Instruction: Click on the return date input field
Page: home
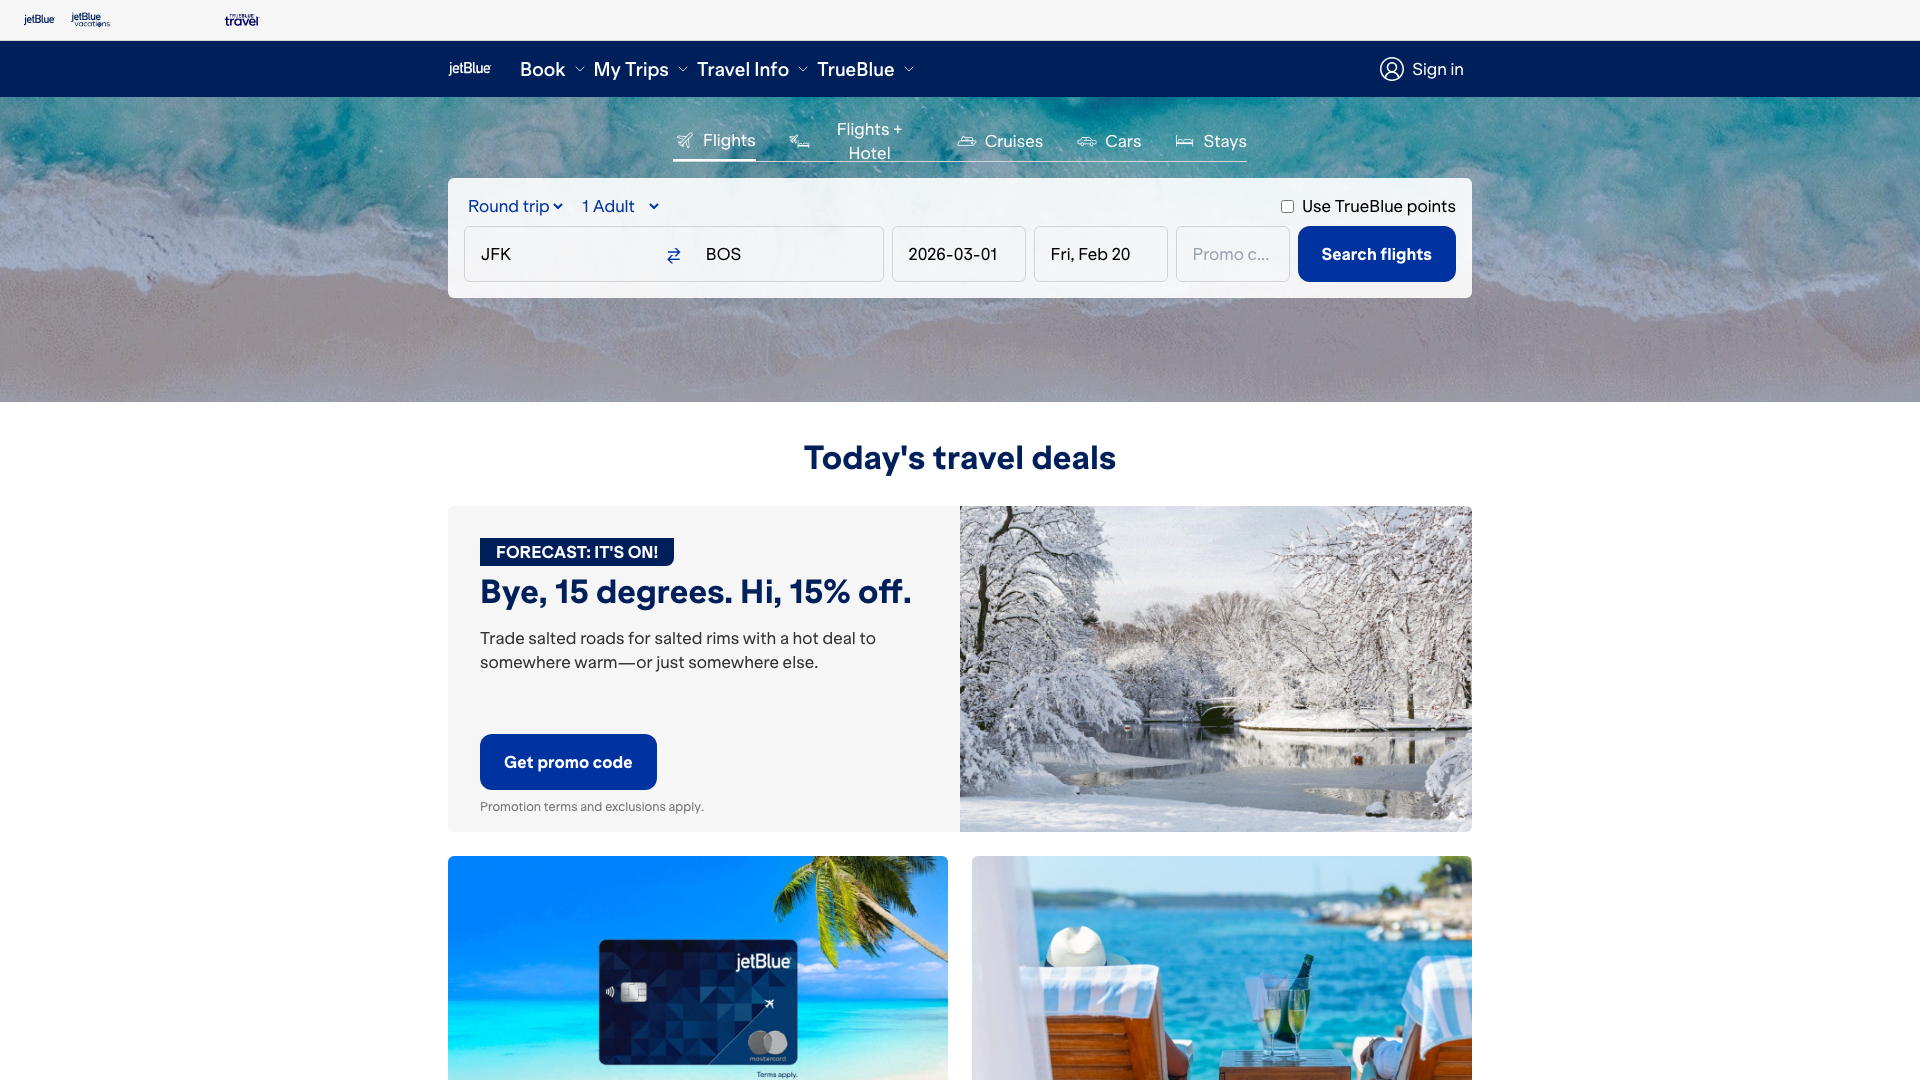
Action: click